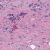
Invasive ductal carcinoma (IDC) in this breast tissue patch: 1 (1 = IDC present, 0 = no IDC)